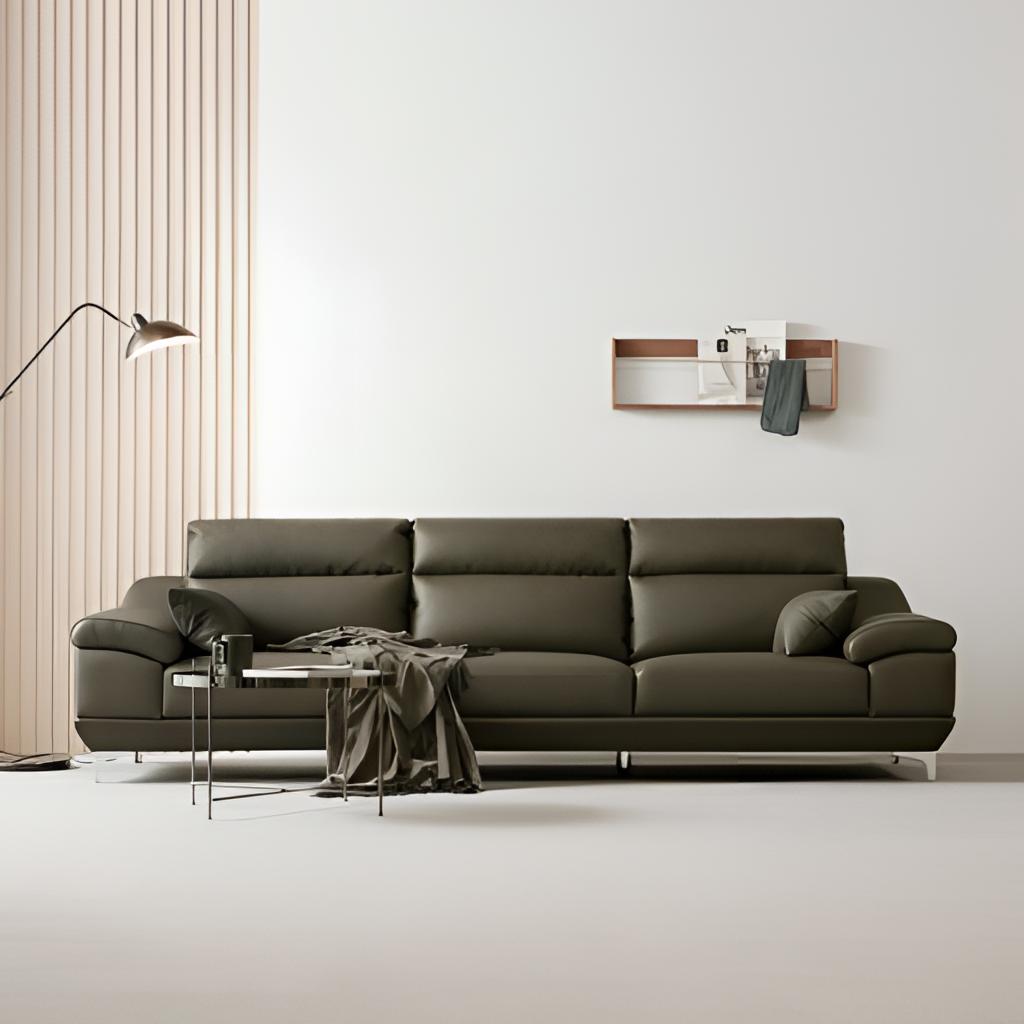
leather sofa, living room, gray laminate flooring, with smooth pattern, paint wallpaper, with solid pattern, modern